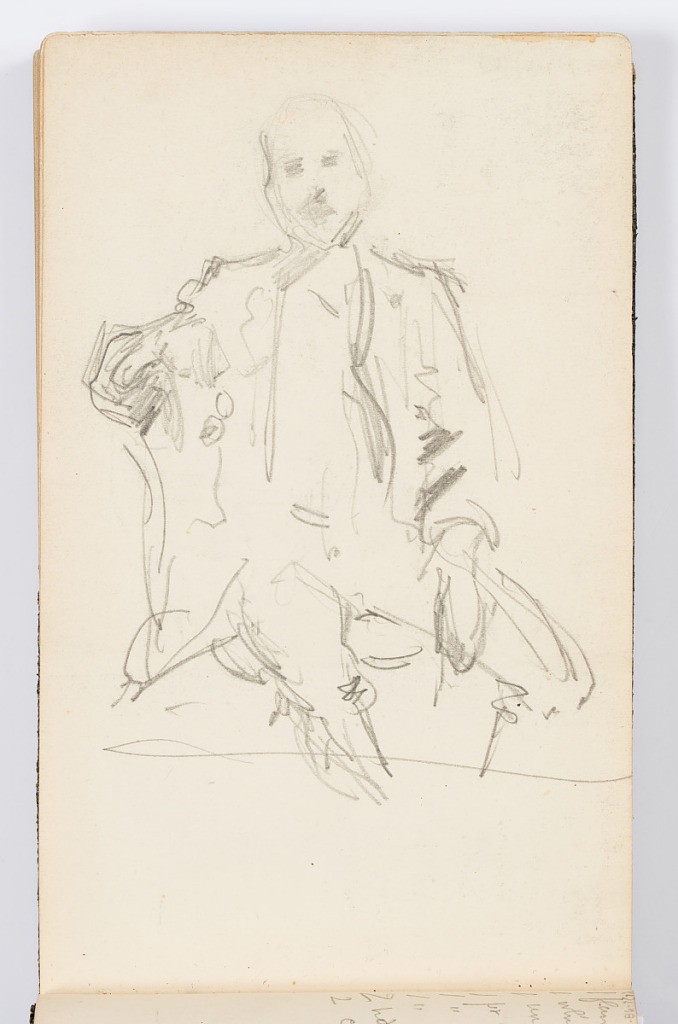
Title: Sketchbook Page: Seated Figure
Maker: Kenyon Cox, American, 1856–1919
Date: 1883
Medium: Graphite on paper
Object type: Sketchbook folio
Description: Recto: Sketch of seated man, facing frontally.
Verso: Sketch of the hand of seated figure, resting in his thigh.